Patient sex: M
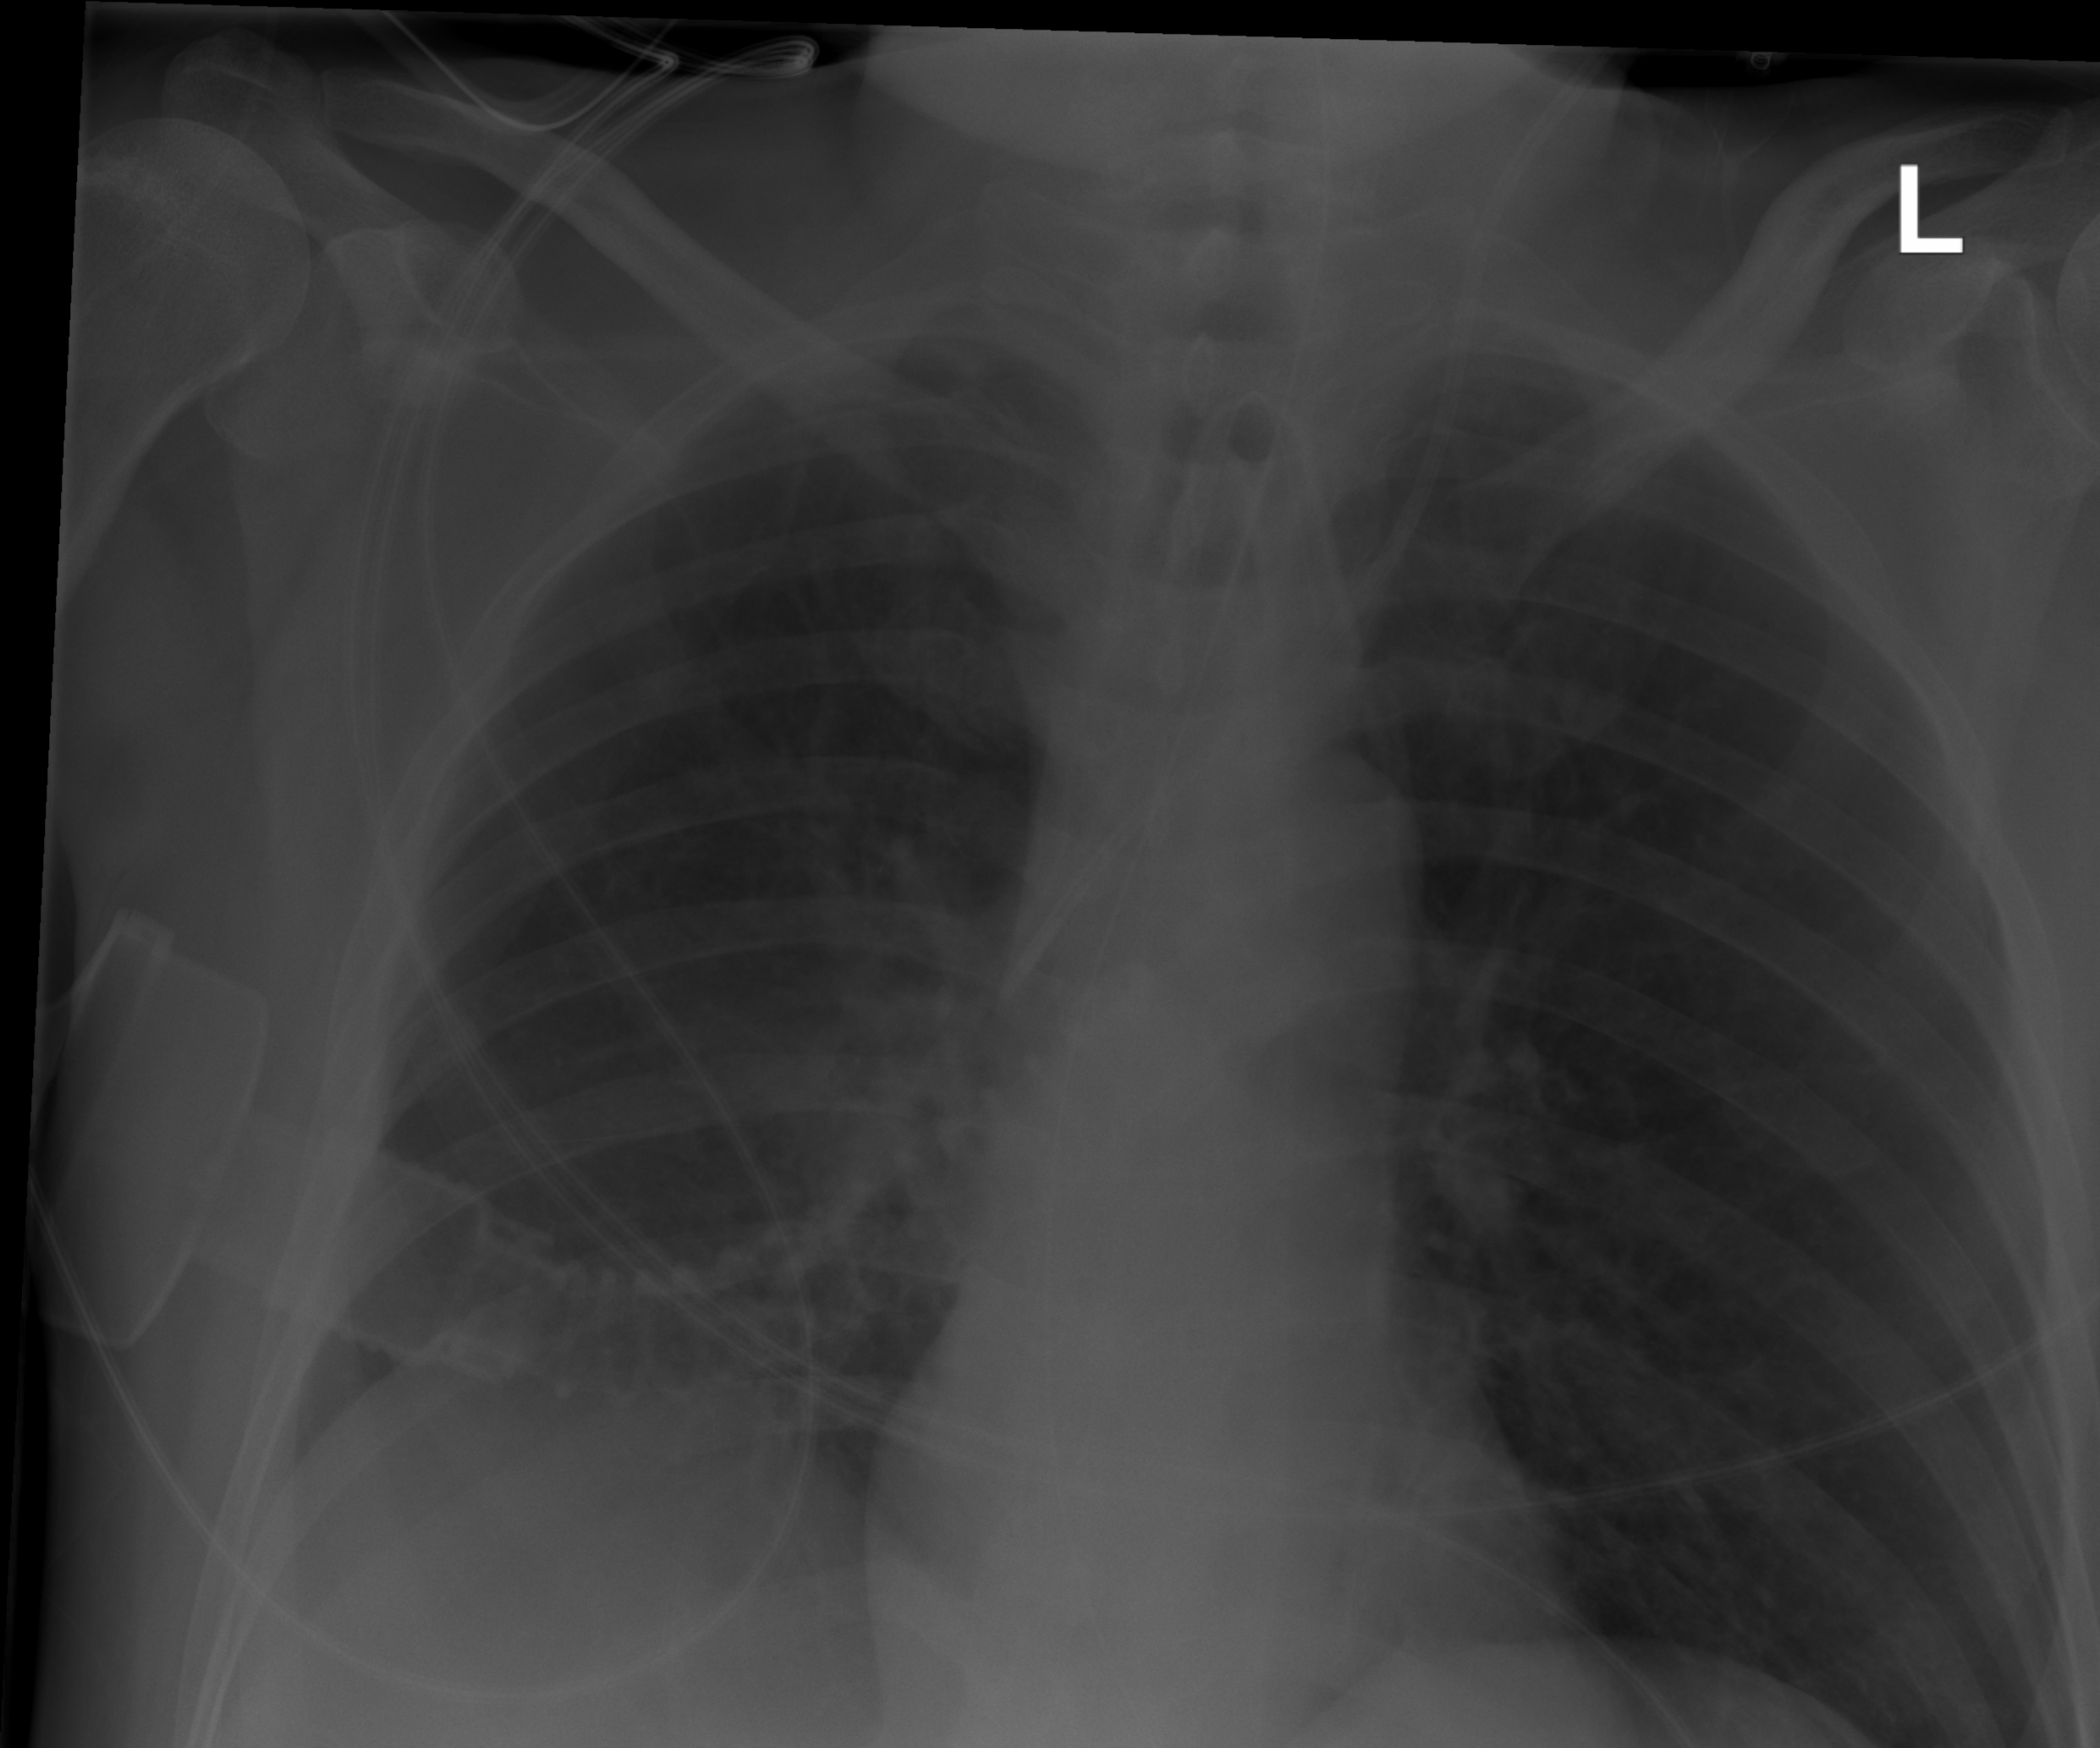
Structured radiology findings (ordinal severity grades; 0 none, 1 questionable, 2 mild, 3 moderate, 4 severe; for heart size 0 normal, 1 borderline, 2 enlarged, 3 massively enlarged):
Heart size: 0
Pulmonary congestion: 0
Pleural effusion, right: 2
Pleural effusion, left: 0
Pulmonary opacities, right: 0
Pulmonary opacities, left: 0
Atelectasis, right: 2
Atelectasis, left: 0